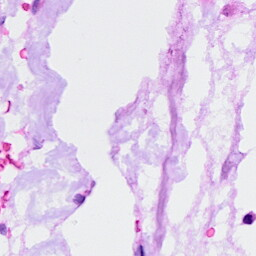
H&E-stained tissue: Ovarian